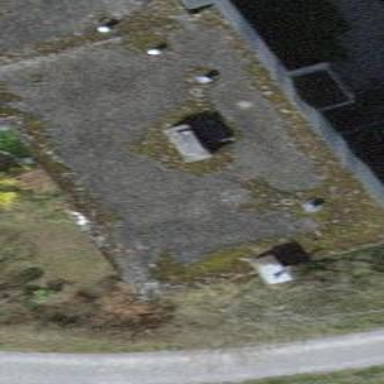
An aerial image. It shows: Flat roofed building.